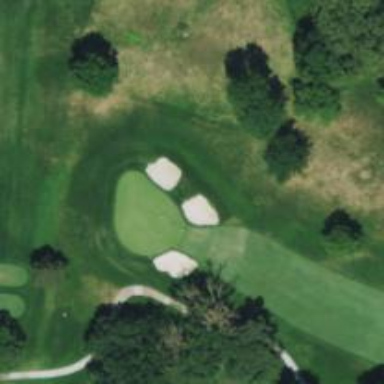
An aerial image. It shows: Golf-related image.